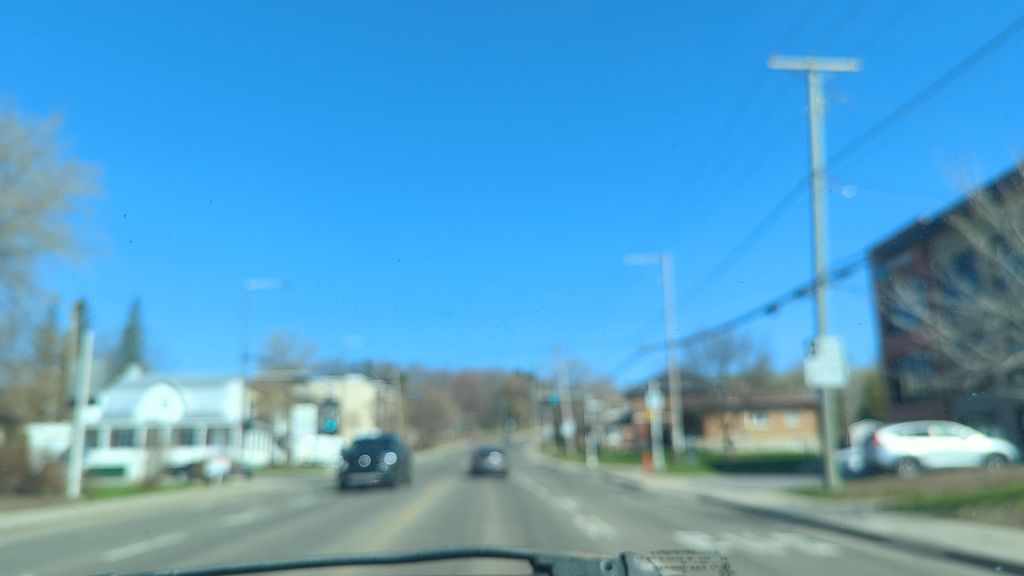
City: quebec_city